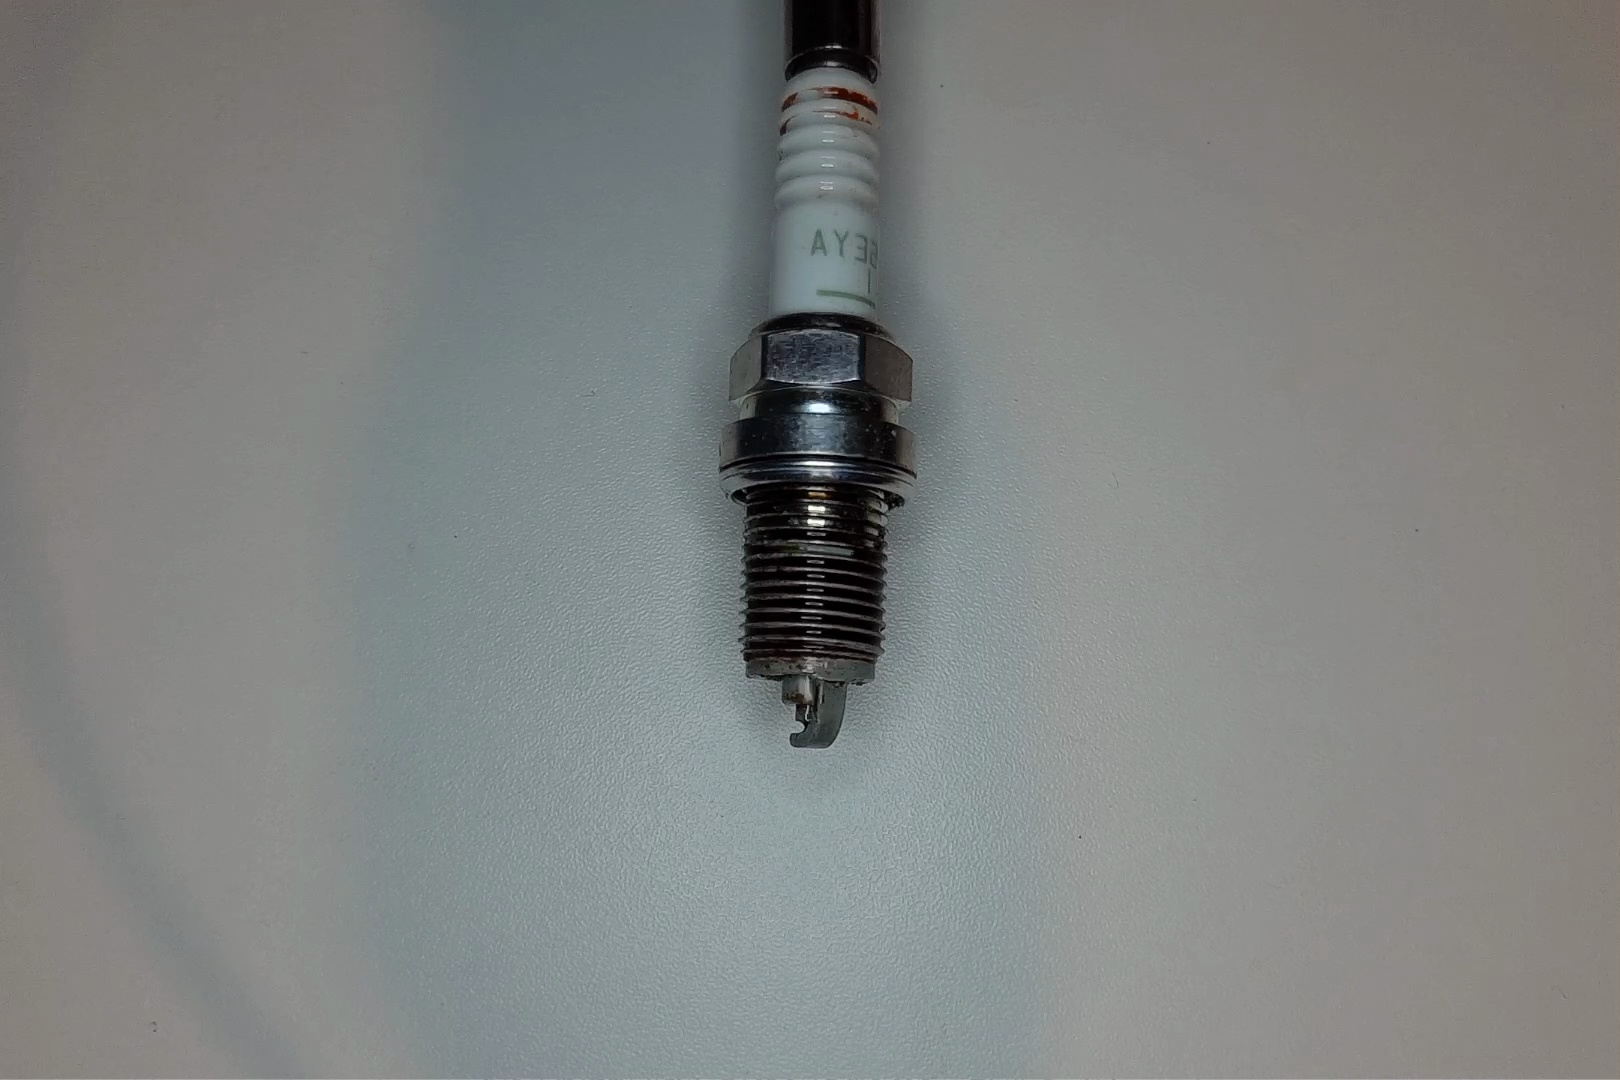
Label: anomaly